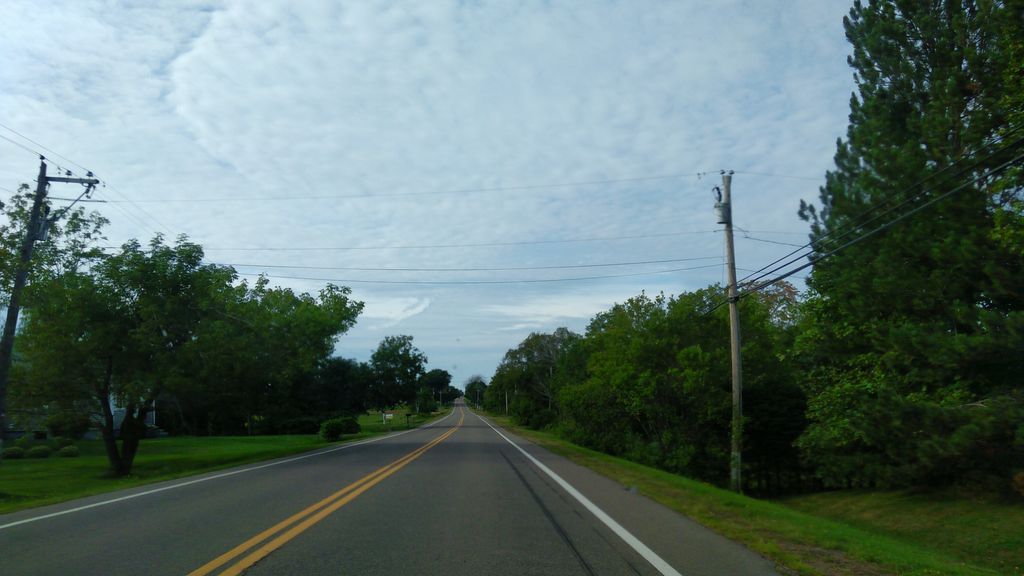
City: charlottetown